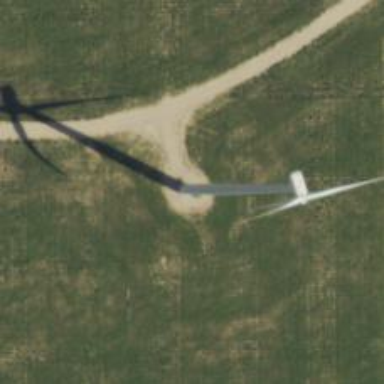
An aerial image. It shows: Wind generator powered by horizontal-axis wind turbine.